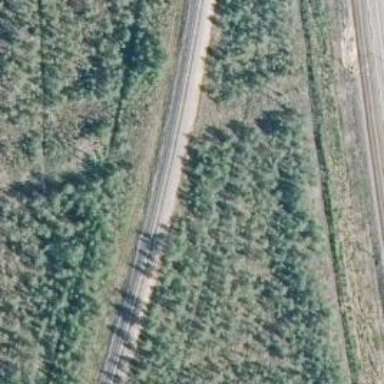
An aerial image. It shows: Railway track classified as Class A.